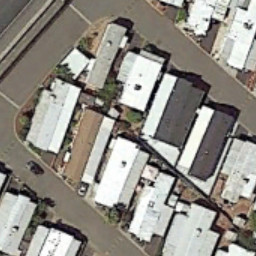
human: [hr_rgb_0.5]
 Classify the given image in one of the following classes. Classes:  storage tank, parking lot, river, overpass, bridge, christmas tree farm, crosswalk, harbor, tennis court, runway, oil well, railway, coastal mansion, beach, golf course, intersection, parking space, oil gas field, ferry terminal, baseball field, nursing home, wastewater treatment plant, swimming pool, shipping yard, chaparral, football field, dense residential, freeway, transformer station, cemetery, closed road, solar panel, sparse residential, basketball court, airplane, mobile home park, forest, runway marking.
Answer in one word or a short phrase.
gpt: mobile home park